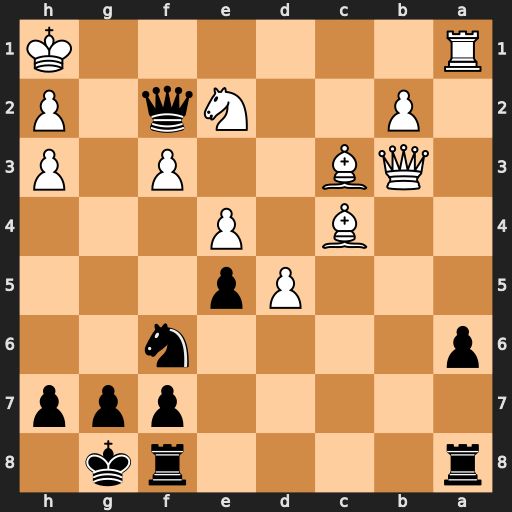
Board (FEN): r4rk1/5ppp/p4n2/3Pp3/2B1P3/1QB2P1P/1P2Nq1P/R6K
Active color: b
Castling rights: -
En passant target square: -
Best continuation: Qxf3+ Kg1 Qe3+